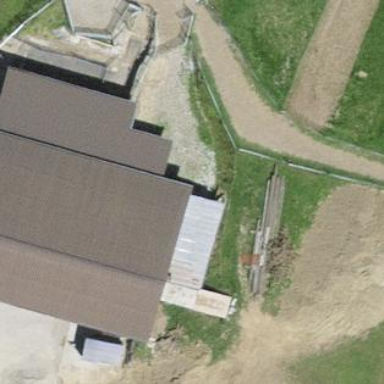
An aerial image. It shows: Rural barn.